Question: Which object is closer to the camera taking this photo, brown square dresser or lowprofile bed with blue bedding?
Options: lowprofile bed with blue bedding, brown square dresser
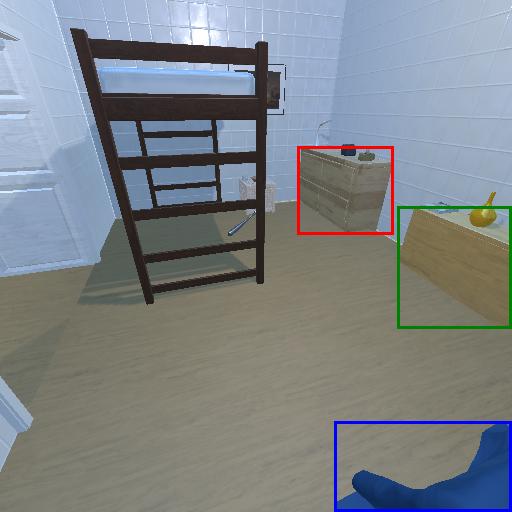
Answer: lowprofile bed with blue bedding